Question: I am pretty new to the WinApi calls although familiar with VBA. What I am trying to do is to hook to a child class SysTreeView32 of VBE window (Project Explorer TreeView). I would like to expand/collapse the tree view elements by modifying the registry keys (or alternatively sending the mouse clicks (mouse_event) although I prefer the first option).
I can find the Excel Main Window by using this code:
'''
Declare Function FindWindow Lib "user32" Alias "FindWindowA" _
(ByVal lpClassName As String, ByVal lpWindowName As String) As Long
Sub Find_Window()
Dim hWndExcel As Long
hWndExcel = FindWindow("XLMAIN", Application.Caption)
MsgBox hWndExcel
End Sub
'''
With the help of <URL> I can access the names, properties, etc. of the child classes.

But I cannot work it out how to access/activate(or even return the HWID of) the 'SysTreeView32' child class to collapse/expand elements(folders). I am not sure how to iterate over the elements yet, but I will research this afterwards. The problem here is accessing the 'SysTreeView32' class. How can I achieve it?
When I try to msgbox this
'FindWindow("wndclass_desked_gsk", Application.Caption)'
or
'FindWindow("SysTreeView32", Application.Caption)'
a '0' is returned so I am obviously doing something wrong :/
Thank you for your time.
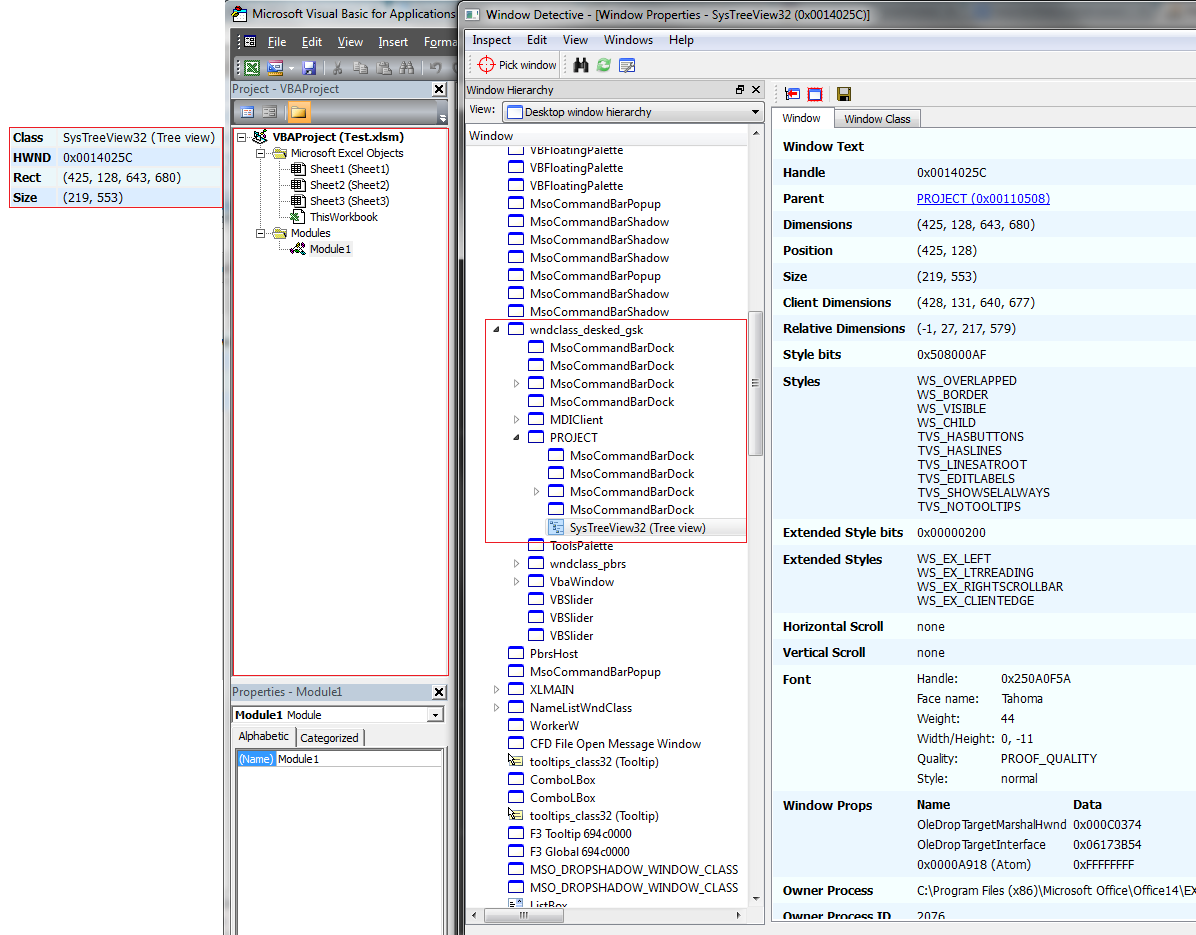
Answer: you ought to be using:
'''
application.vbe.mainwindow.caption
'''
here's some sample collapse code
'''
Private Const TVE_COLLAPSE = &H1
Private Const TVE_COLLAPSERESET = &H8000
Private Const TVE_EXPAND = &H2
Private Const TVE_EXPANDPARTIAL = &H4000
Private Const TVE_TOGGLE = &H3
Private Const TV_FIRST = &H1100
Private Const TVM_EXPAND = (TV_FIRST + 2)
Private Const TVM_GETNEXTITEM = (TV_FIRST + 10)
Private Const TVGN_ROOT = &H0
Private Const TVGN_NEXTVISIBLE = &H6
Declare Function FindWindowEx Lib "user32" Alias "FindWindowExA" _
(ByVal hWnd1 As Long, ByVal hWnd2 As Long, ByVal lpsz1 As String, ByVal lpsz2 As String) As Long
Public Declare Function SendMessage Lib "user32" Alias "SendMessageA" _
(ByVal hWnd As Long, ByVal wMsg As Long, ByVal wParam As Long, ByVal lParam As Long) As Long
Sub CollapseProjects()
Dim hWndVBE As Long, hWndPE As Long, hWndTvw As Long, hNode As Long, varReturn
hWndVBE = FindWindowEx(0, 0, "wndclass_desked_gsk", Application.VBE.MainWindow.Caption)
hWndPE = FindWindowEx(hWndVBE, 0, "PROJECT", vbNullString)
hWndTvw = FindWindowEx(hWndPE, 0, "SysTreeView32", vbNullString)
hNode = SendMessage(hWndTvw, TVM_GETNEXTITEM, TVGN_ROOT, 0&)
Do While hNode <> 0
varReturn = SendMessage(hWndTvw, TVM_EXPAND, TVE_COLLAPSE, hNode)
hNode = SendMessage(hWndTvw, TVM_GETNEXTITEM, TVGN_NEXTVISIBLE, hNode)
Loop
End Sub
'''
further to your comment, here's the code to collapse only the 'Microsoft Excel Objects' nodes
'''
Declare Function FindWindowEx Lib "user32" Alias "FindWindowExA" _
(ByVal hWnd1 As Long, ByVal hWnd2 As Long, ByVal lpsz1 As String, ByVal lpsz2 As String) As Long
Public Declare Function SendMessage Lib "user32" Alias "SendMessageA" _
(ByVal hwnd As Long, ByVal wMsg As Long, ByVal wParam As Long, ByVal lParam As Long) As Long
Public Declare Function SendMessageB Lib "user32" Alias "SendMessageA" _
(ByVal hwnd As Long, ByVal wMsg As Long, ByVal wParam As Long, ByRef lParam As Any) As Long
Private Const MAX_ITEM As Long = 256
Private Const TV_FIRST As Long = &H1100
Private Const TVM_EXPAND As Long = (TV_FIRST + 2)
Private Const TVM_GETNEXTITEM As Long = (TV_FIRST + 10)
Private Const TVM_GETITEM As Long = (TV_FIRST + 12)
Const TVE_COLLAPSE As Long = &H1
Const TVE_EXPAND As Long = &H2
Private Const TVGN_ROOT As Long = &H0
Private Const TVGN_NEXT As Long = &H1
Private Const TVIF_TEXT As Long = &H1
Private Const TVGN_NEXTVISIBLE = &H6
Private Type TVITEM ' was TV_ITEM
mask As Long
hItem As Long
state As Long
stateMask As Long
pszText As String
cchTextMax As Long
iImage As Long
iSelectedImage As Long
cChildren As Long
lParam As Long
End Type
Sub CollapseXLObjects()
Dim hWndVBE As Long
Dim hWndPE As Long
Dim hWndTvw As Long
Dim hNode As Long
Dim tvi As TVITEM
Dim nChild As Long
Dim sText As String
Dim varReturn
hWndVBE = FindWindowEx(0, 0, "wndclass_desked_gsk", Application.VBE.MainWindow.Caption)
hWndPE = FindWindowEx(hWndVBE, 0, "PROJECT", vbNullString)
hWndTvw = FindWindowEx(hWndPE, 0, "SysTreeView32", vbNullString)
hNode = SendMessage(hWndTvw, TVM_GETNEXTITEM, TVGN_ROOT, 0&)
Do While hNode <> 0
tvi.hItem = hNode
tvi.mask = TVIF_TEXT
tvi.cchTextMax = MAX_ITEM
tvi.pszText = String(MAX_ITEM, 0)
nChild = SendMessageB(hWndTvw, TVM_GETITEM, 0&, tvi)
If InStr(1, tvi.pszText, "Microsoft Excel Objects", vbTextCompare) > 0 Then
varReturn = SendMessage(hWndTvw, TVM_EXPAND, TVE_COLLAPSE, hNode)
Else
varReturn = SendMessage(hWndTvw, TVM_EXPAND, TVE_EXPAND, hNode)
End If
hNode = SendMessage(hWndTvw, TVM_GETNEXTITEM, TVGN_NEXTVISIBLE, hNode)
Loop
End Sub
'''